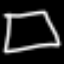
Label: square